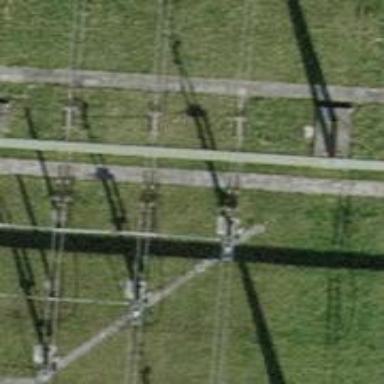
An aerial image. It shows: Busbar power line.